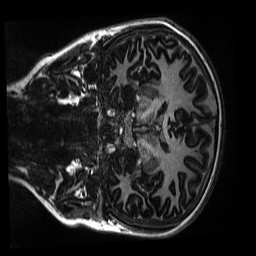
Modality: MP2RAGE
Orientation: coronal
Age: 11
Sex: female
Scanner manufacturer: siemens
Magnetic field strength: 3 T
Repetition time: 4 s
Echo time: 0.00303 s